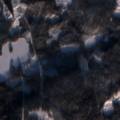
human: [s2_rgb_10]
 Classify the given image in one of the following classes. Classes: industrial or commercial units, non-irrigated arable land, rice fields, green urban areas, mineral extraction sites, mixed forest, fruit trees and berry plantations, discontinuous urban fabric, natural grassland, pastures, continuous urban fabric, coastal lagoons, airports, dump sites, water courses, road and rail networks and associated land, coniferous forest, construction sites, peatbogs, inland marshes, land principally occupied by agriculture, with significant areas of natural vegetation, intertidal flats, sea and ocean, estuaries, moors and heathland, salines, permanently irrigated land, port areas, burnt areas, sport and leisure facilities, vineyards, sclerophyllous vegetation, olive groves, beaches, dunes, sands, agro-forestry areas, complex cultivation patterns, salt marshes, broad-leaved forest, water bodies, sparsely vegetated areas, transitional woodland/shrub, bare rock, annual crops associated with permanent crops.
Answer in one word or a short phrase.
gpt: broad-leaved forest, coniferous forest, mixed forest, transitional woodland/shrub